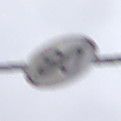
Verkehrszeichen: EndeGeschwindigkeit80
Umgebung: Outdoor, RoadRail
Tageszeit: Midday
Wetter: Overcast
Licht: Natural
Jahreszeit: NotSpecified
Kontrast: LowContrast